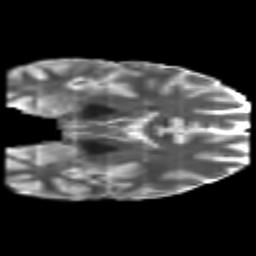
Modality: T2w
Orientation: coronal
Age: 18
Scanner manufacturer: philips
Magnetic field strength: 3 T
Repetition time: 8.606 s
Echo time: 0.1268 s